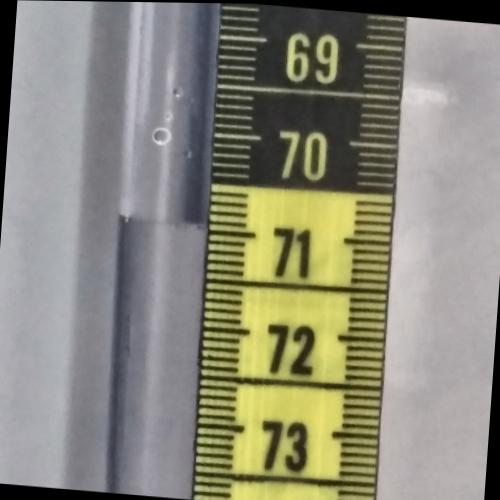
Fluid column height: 70.9 cm